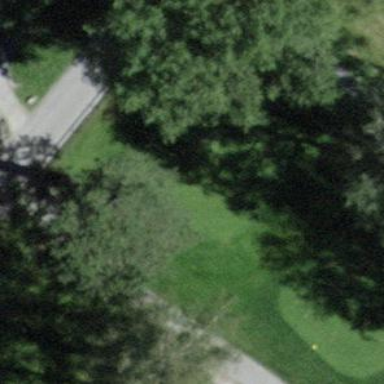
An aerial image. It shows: Golf tee on grassy land.